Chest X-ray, PA view. Patient: 38 years old, sex M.
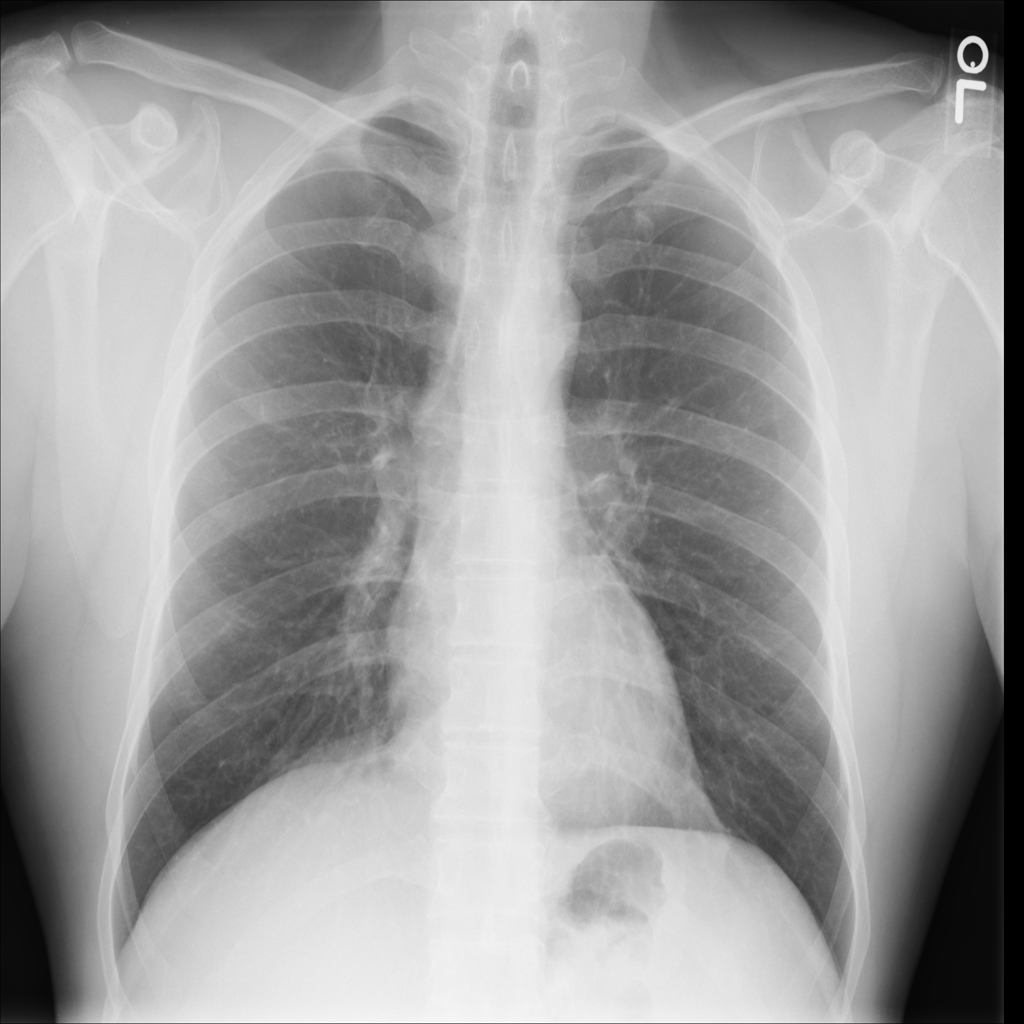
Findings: No Finding